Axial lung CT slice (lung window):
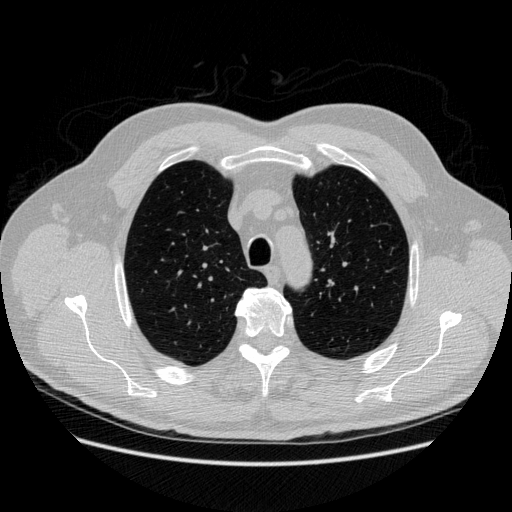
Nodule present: no